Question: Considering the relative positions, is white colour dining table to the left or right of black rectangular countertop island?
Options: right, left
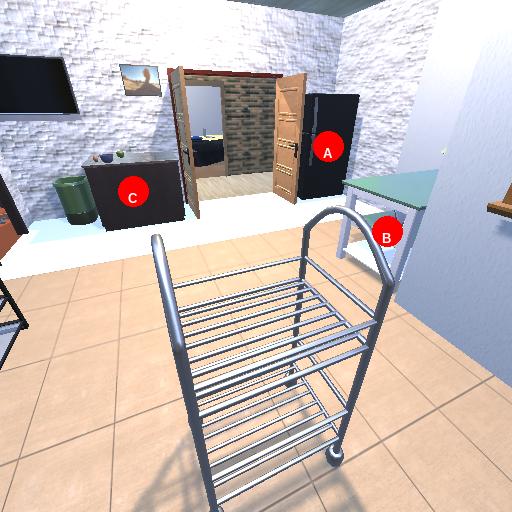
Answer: right